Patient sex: M
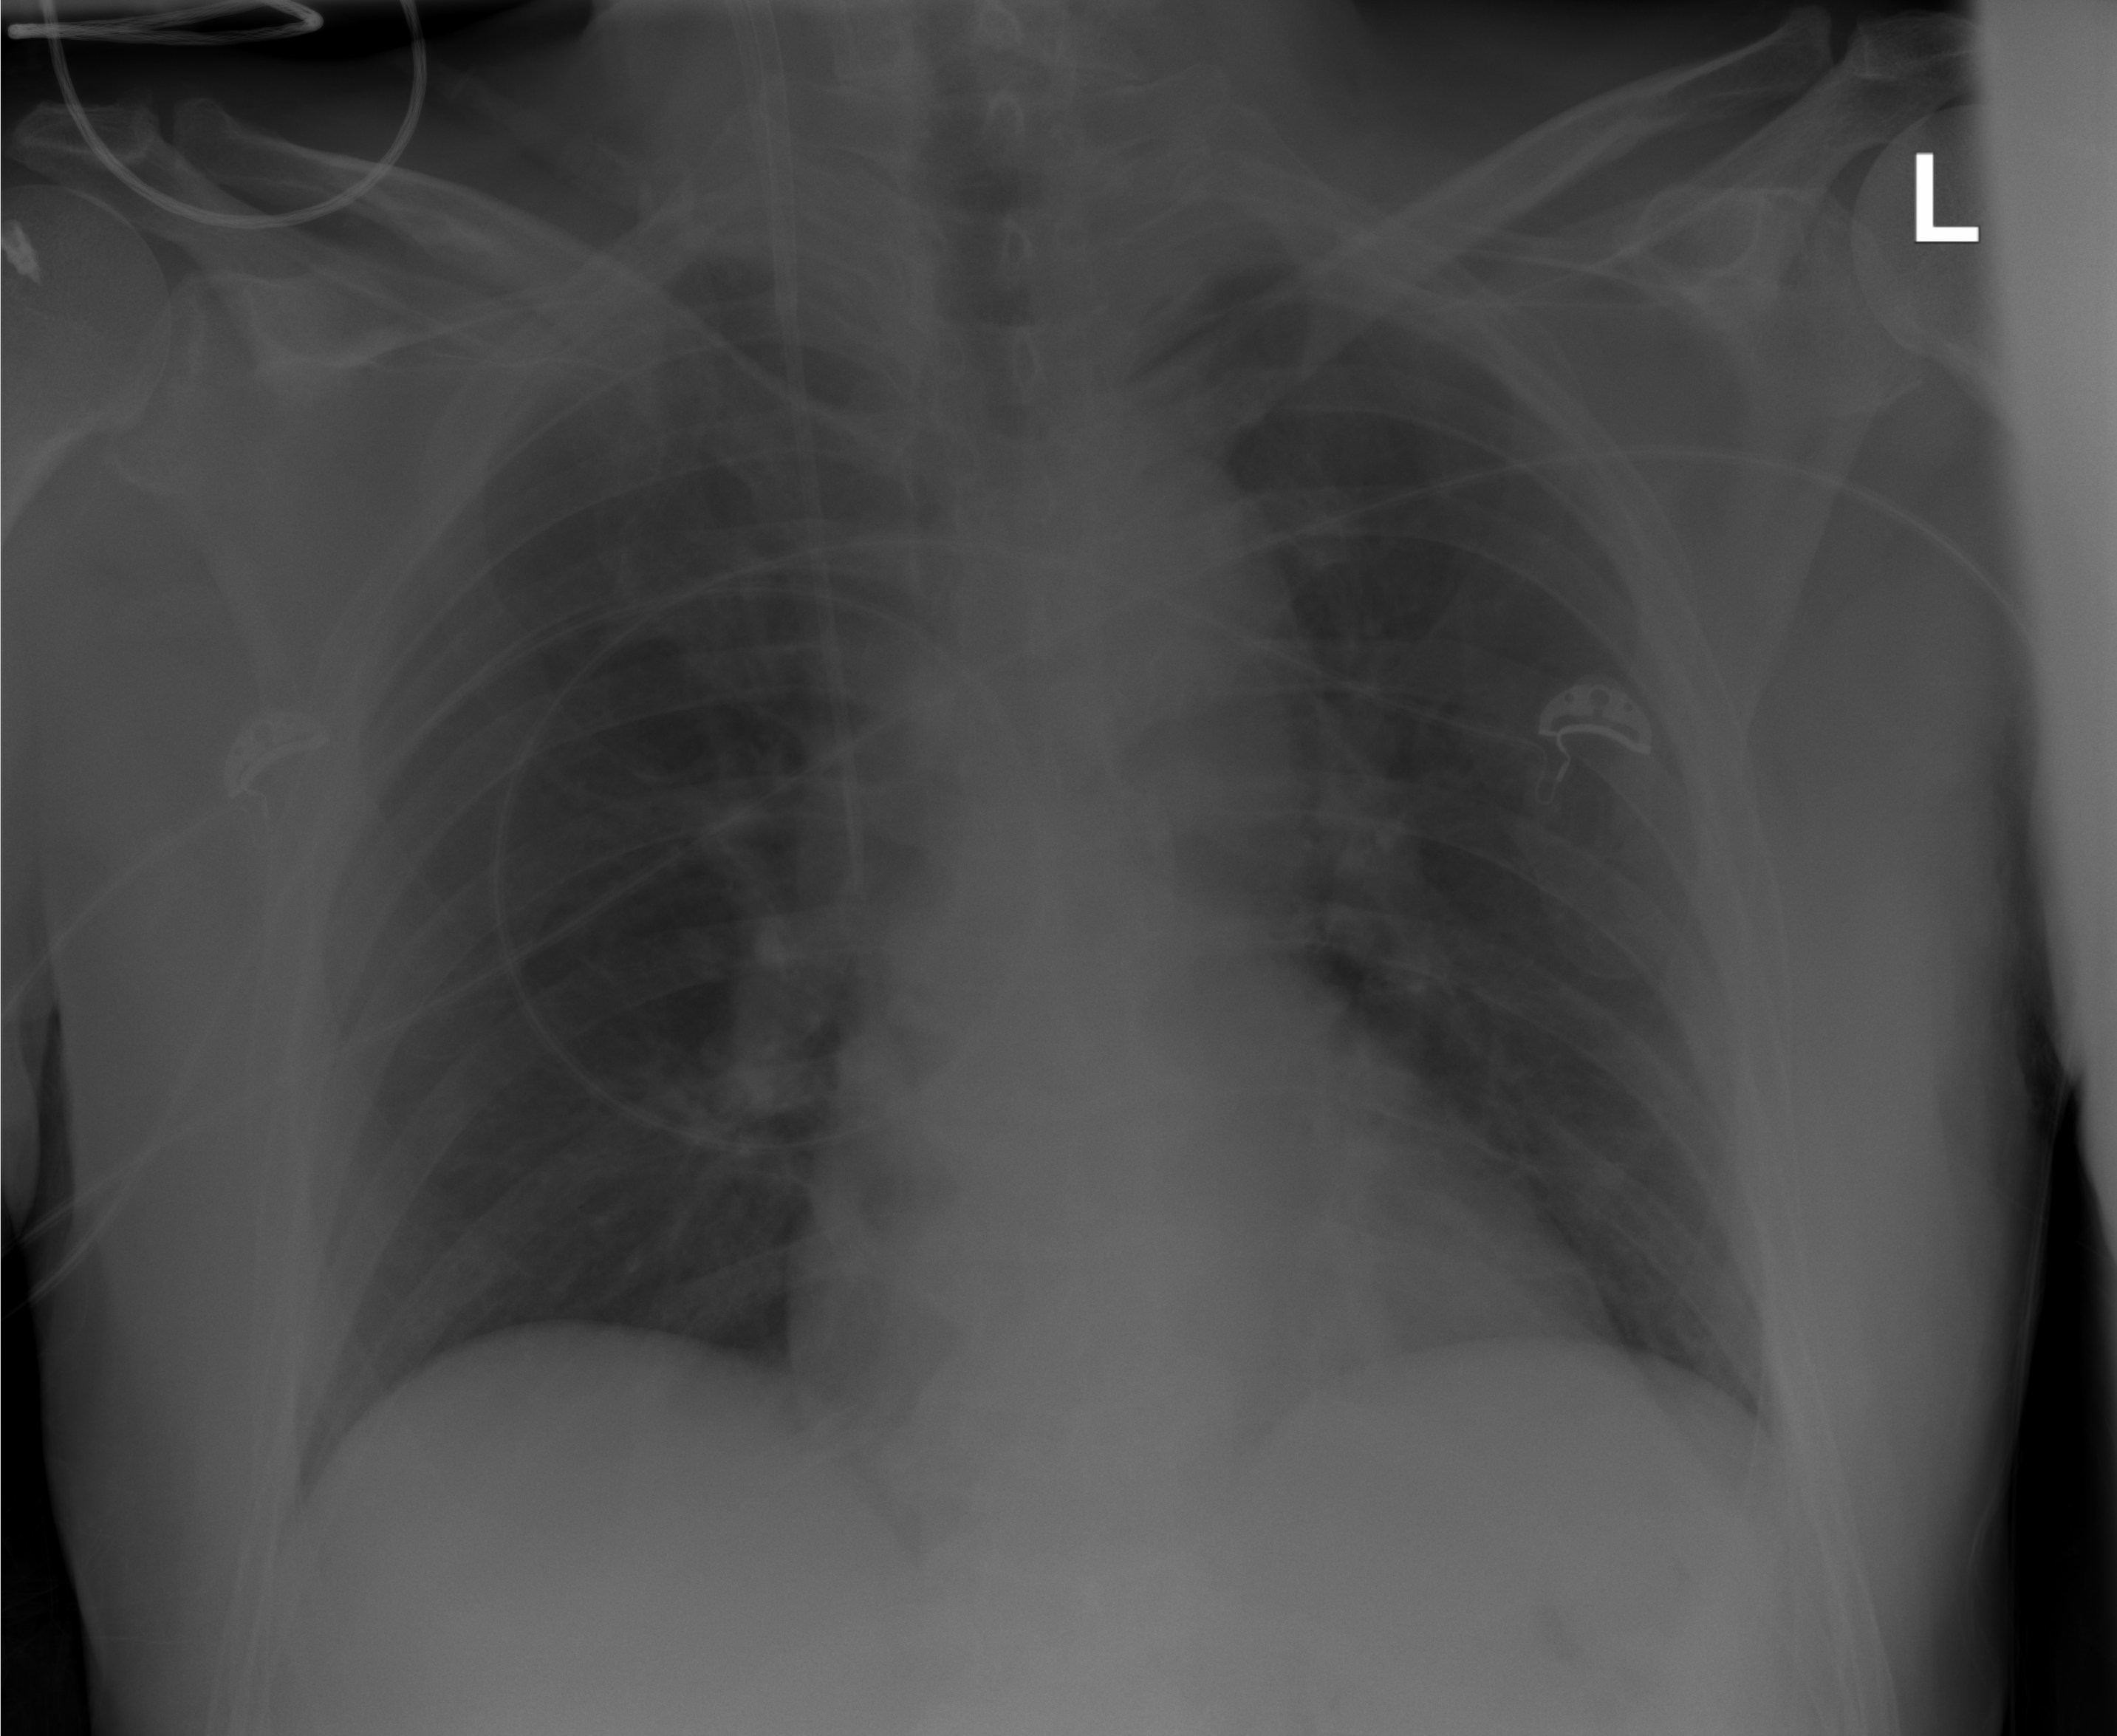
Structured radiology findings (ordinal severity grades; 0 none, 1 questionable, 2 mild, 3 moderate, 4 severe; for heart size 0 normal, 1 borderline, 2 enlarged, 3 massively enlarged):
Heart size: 0
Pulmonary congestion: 2
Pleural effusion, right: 0
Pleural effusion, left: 0
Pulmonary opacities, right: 0
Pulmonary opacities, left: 0
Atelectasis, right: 0
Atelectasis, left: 0